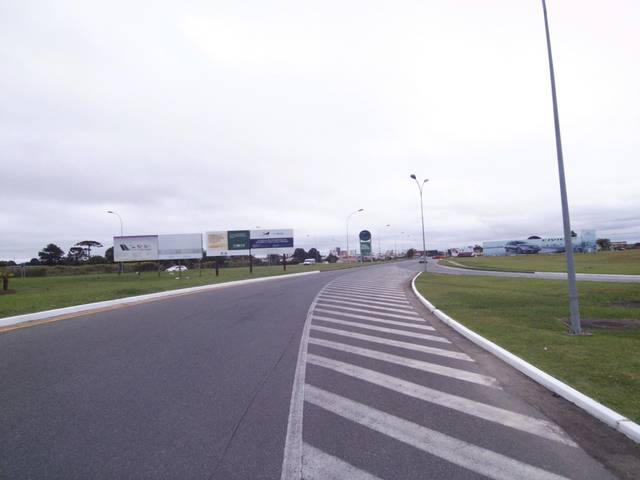
Region: Brazil
Coordinates: -25.536, -49.177